Question: I'm using ActionBar from support library. I want to change the visibility of one 'MenuItem' on runtime. In most cases this works fine, but sometimes, hiding does not work as expected. I am using the following code to change the visibility:
'''
@Override
public boolean onPrepareOptionsMenu(Menu menu) {
boolean show = /* some condition */
myMenuItem.setVisible(show); // I got myMenuItem from onCreateOptionsMenu()
return superRetVal;
}
'''
As I said, this works fine for most cases. But if I make a FragmentTransaction and then call 'invalidateOptionsMenu()', it sometimes gets an error. The error is that the icon itself is hidden because 'show == false', but the space is still blocked (like when setting 'View.setVisibility(View.INVISIBLE)'). In the screenshow below, you may see the space is still blocked. I have highlighted the unused, but blocked space with a red box.. After this error occurs once, I can only get rid of it by clicking on the overflow menu. Until then, no 'MenuItem.setVisible()' will have any effect.

What's the problem here?
Thanks!
The item 'menu_to_current' is causing the problem:
'''
<menu xmlns:android="http://schemas.android.com/apk/res/android"
xmlns:malaka="http://schemas.android.com/apk/res-auto" >
<item
android:id="@+id/menu_to_current"
android:orderInCategory="100"
android:title="To Current"
android:icon="@drawable/ic_menu_current"
malaka:showAsAction="always"
android:visible="false"/>
<item
android:id="@+id/menu_show_buttons"
android:orderInCategory="100"
android:title="Show Buttons"
malaka:showAsAction="never"/>
<item
android:id="@+id/menu_settings"
android:orderInCategory="100"
android:title="Settings"
android:icon="@android:drawable/ic_menu_preferences"
malaka:showAsAction="never"/>
</menu>
'''
I was testing on emulator api 16. I now additionally tested on real device api 10, real device api 18, emulator api 18. And the error only occurs on emulator api 16. Unfortunately I don't have a real device api 16 available to test that.
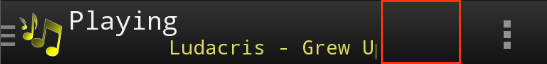
Answer: I had the possibility to set up new emulator on another machine. The error did not occur; this problem was caused by a problem of the emulator I worked with. Thanks for your responses, though.